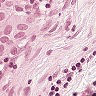
Metastatic tissue present: yes